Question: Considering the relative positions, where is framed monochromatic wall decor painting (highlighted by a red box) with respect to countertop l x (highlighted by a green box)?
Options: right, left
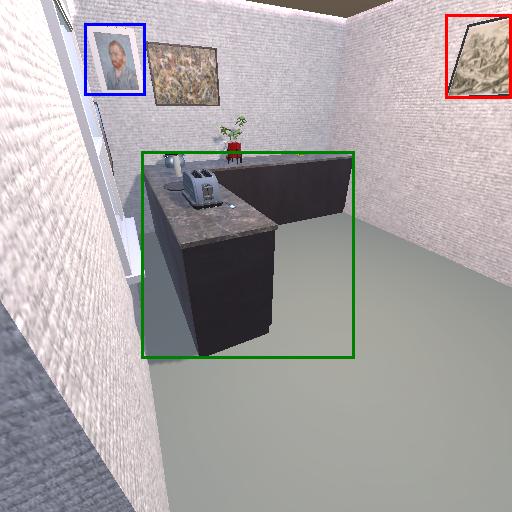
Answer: right